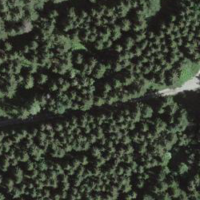
EUNIS habitat code: 43
Species observed at this site:
Carduus defloratus